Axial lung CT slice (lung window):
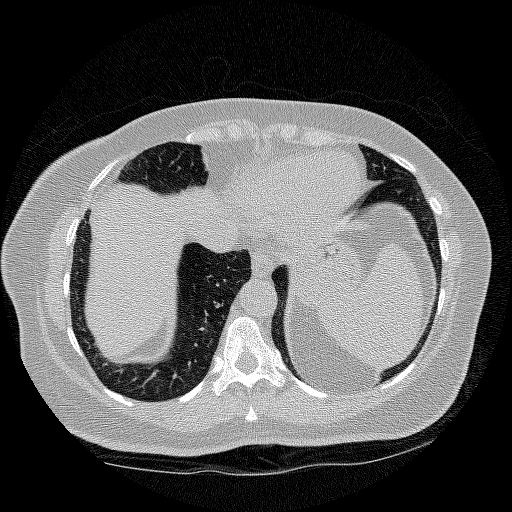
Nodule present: no